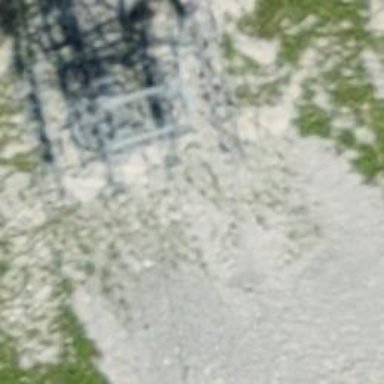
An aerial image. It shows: Pylon used for aerialway.